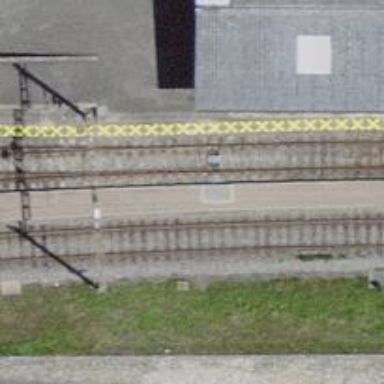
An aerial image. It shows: Railway switch.